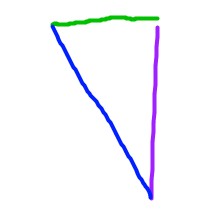
Shape: triangle